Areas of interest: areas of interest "Soccer Field"
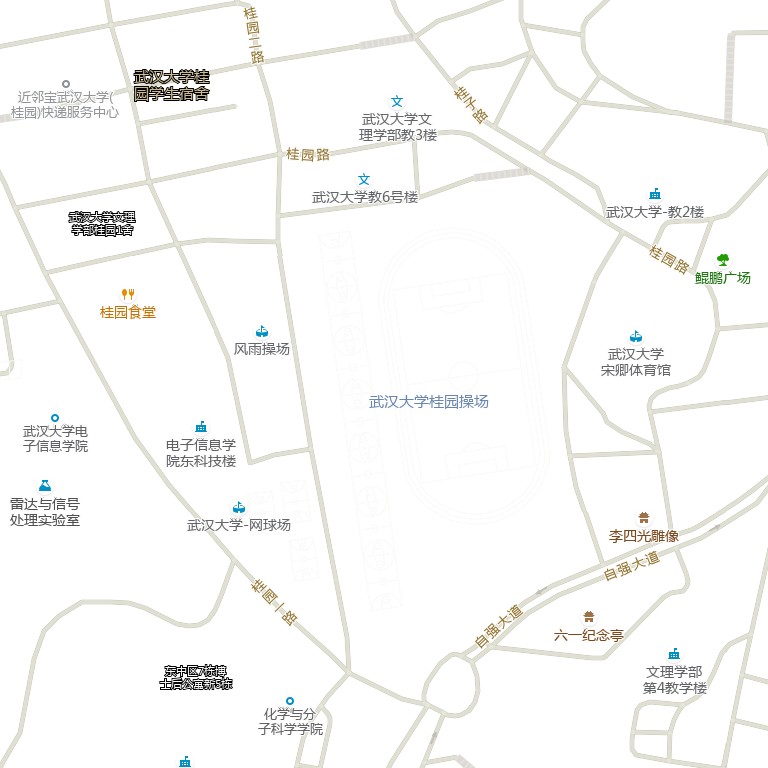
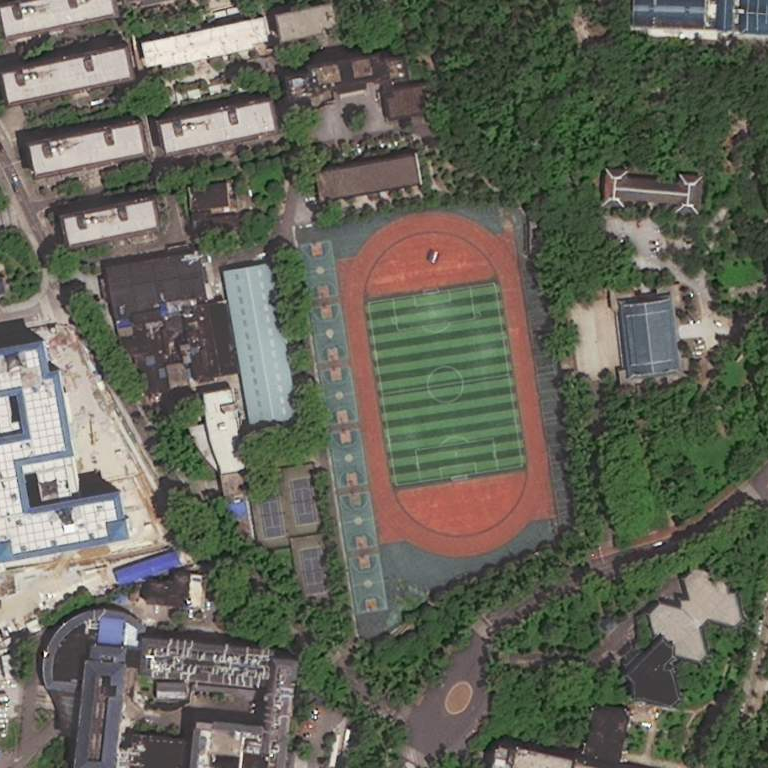